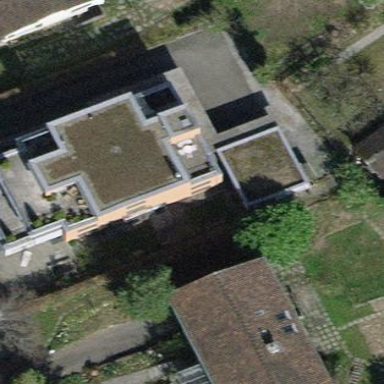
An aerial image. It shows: Apartment building with flat roof.